【题型】证明题　【知识点】平面几何　【难度】hard
在锐角三角形$ABC$中，$\angle A=60^\circ$，点$D$、$E$分别是边$AB$，$AC$上一动点，连接$BE$交直线$CD$于点$F$。

(1) 如图1，若$AB>AC$，且$BD=CE$，$\angle BCD=\angle CBE$，求$\angle CFE$的度数。

(2) 如图2，若$AB=AC$，且$BD=AE$，在平面内，将线段$AC$绕点$C$顺时针方向旋转$60^\circ$得到线段$CM$，连接$MF$，点$N$是$MF$的中点，连接$CN$。在点$D$，$E$运动过程中，猜想线段$BF$，$CF$，$CN$之间存在的数量关系，并证明你的猜想。

(3) 若$AB=AC$，且$BD=AE$，将$\triangle ABC$沿直线$AB$翻折至$\triangle ABC$所在平面内得到$\triangle ABP$，点$H$是$AP$的中点，点$K$是线段$PF$上一点，将$\triangle PHK$沿直线$HK$翻折至$\triangle PHK$所在平面内得到$\triangle QHK$，连接$PQ$。在点$D$、$E$运动过程中，当$\tan\angle APK=\frac{2}{\sqrt{3}}$，且$QK\perp PF$时，请直接写出$\frac{PQ}{BC}$的值。
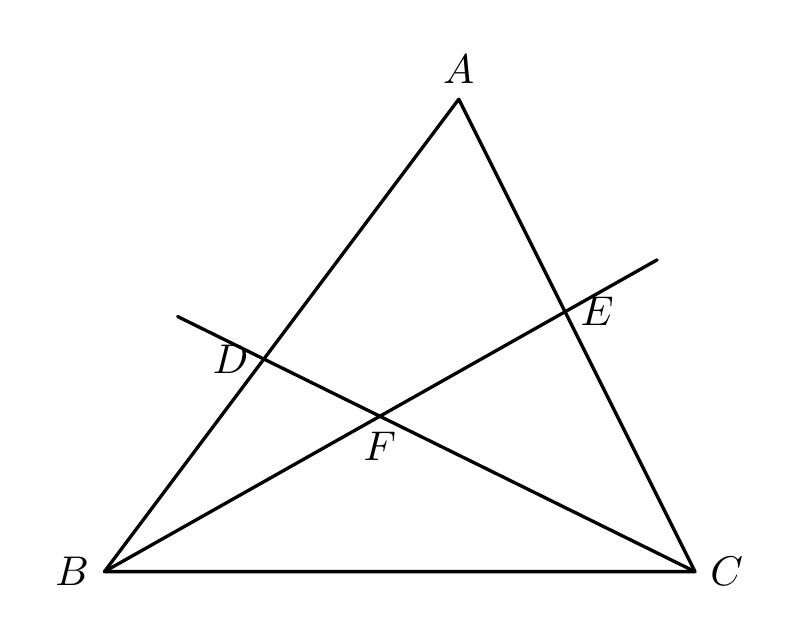
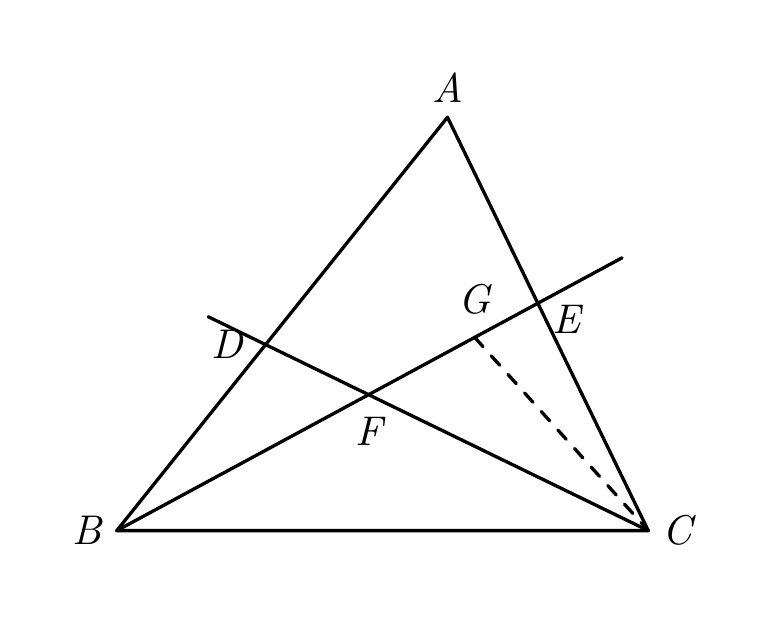
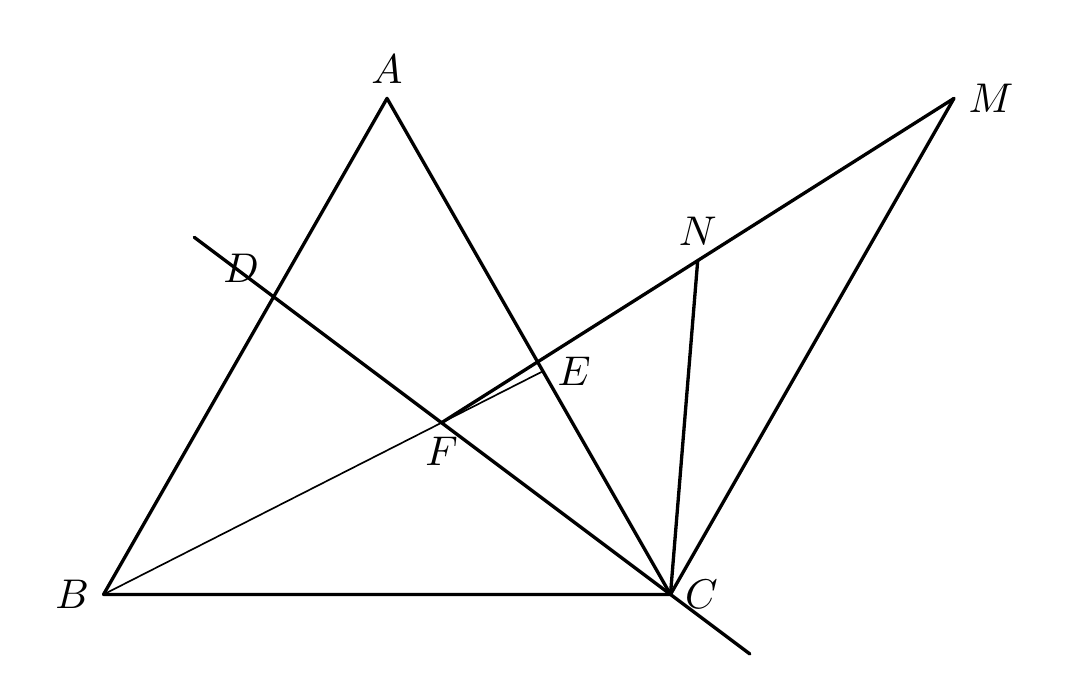
【解答】
【答案】
(1) $\angle CFE=60^\circ$

(2) $BF + CF = 2CN$，证明见解析

(3) $\frac{2\sqrt{14+\sqrt{42}}}{14}$

【解析】
(1) 解：如图1，在$BE$上取一点$G$，使得$BG=CD$，

$\because \angle BCD = \angle CBE$，$BC = CB$，

$\therefore \triangle CBG \cong \triangle BCD \ (\text{SAS})$，

$\therefore CG = BD$，$\angle CGB = \angle BDC$，

$\therefore CG = BD = CE$，

$\therefore \angle CGE = \angle CEB$，

$\therefore \angle AEB = \angle CGB = \angle BDC$，

$\therefore \angle ADF + \angle BDC = \angle ADF + \angle AEB = 180^\circ$，

$\therefore \angle A + \angle DFE = 180^\circ$，

$\because \angle A = 60^\circ$，

$\therefore \angle DFE = 120^\circ$，

$\therefore \angle CFE = 60^\circ$；

(2) 解：$BF + CF = 2CN$。

证明：$\because AB = AC$，$\angle A = 60^\circ$，

$\therefore \triangle ABC$是等边三角形，

$\therefore AB = BC = AC$，$\angle A = \angle ABC = 60^\circ$，

又$\because BD = AE$，

$\therefore \triangle ABE \cong \triangle BCD \ (\text{SAS})$，

$\therefore \angle BCD = \angle ABE$，

$\therefore \angle FBC + \angle BCF = \angle FBC + \angle ABE = \angle ABC = 60^\circ$，

$\therefore \angle BFC = 120^\circ$，

延长$CN$至$Q$，使$QN = CN$，连接$FQ$，

$\because$ 点$N$是$MF$的中点，

$\therefore NF = NM$，

$\because QN = CN$，$\angle QNF = \angle CNM$，$NF = NM$，

$\therefore \triangle CNM \cong \triangle QNF \ (\text{SAS})$，

$\therefore FQ = CM$，$\angle QFN = \angle CMN$，

$\therefore FQ \parallel CM$，

由旋转的性质得$AC = CM$，

$\therefore FQ = CM = AC = BC$，

在$CF$上截取$FT = FB$，连接$BT$，连接$TQ$，

$\because \angle BFC = 120^\circ$，

$\therefore \angle BFT = 60^\circ$，

$\therefore \triangle TBF$为等边三角形，

$\therefore \angle BTF = 60^\circ$，$\angle TBC + \angle TCB = \angle FCM + \angle TCB = \angle ACB + \angle ACM = 60^\circ + 60^\circ = 120^\circ$，

$\therefore \angle FCM = \angle TBC$，

$\because FQ \parallel CM$，

$\therefore \angle TFQ = \angle FCM$，

$\therefore \angle TFQ = \angle TBC$，

又$\because TB = TF$，$FQ = BC$，

$\therefore \triangle TFQ \cong \triangle TBC \ (\text{SAS})$，

$\therefore TQ = TC$，$\angle QTF = \angle CTB = 60^\circ$，

$\therefore \triangle TCQ$为等边三角形，

$\therefore BF + CF = TF + CF = TC = QC = 2CN$，

即$BF + CF = 2CN$；

(3) 由（2）知$\angle BFC = 120^\circ$，

$\therefore F$轨迹为如图3-1中圆弧，$O$为所在圆的圆心，

$\because AB = AC$，$OB = OC$，

$\therefore AO$垂直平分$BC$，

$\therefore AO$平分$\angle BAC$，

$\therefore \angle BAO = \angle CAO = 30^\circ$，

$\because$ 将$\triangle ABC$沿直线$AB$翻折至$\triangle ABC$所在平面内得到$\triangle ABP$，

$\therefore \angle PAB = \angle BAC = 60^\circ$，

$\therefore \angle PAO = \angle PAB + \angle BAO = 90^\circ$，

$\because QK \perp PF$，

$\therefore \angle PKH = \angle QKH = 45^\circ$，

如图3-2，作$HL \perp PK$于$L$，

设$HL = LK = 2$，

在$Rt\triangle HLP$中，$\tan\angle HPL = \frac{HL}{PL} = \frac{2}{\sqrt{3}}$，即$\frac{2}{PL} = \frac{2}{\sqrt{3}}$，

$\therefore PL = \sqrt{3}$，

$\therefore PH = \sqrt{(\sqrt{3})^2 + 2^2} = \sqrt{7}$，$HK = \sqrt{2^2 + 2^2} = 2\sqrt{2}$，

设$PQ$与$HK$交于点$R$，则$HK$垂直平分$PQ$，

$\because S_{\triangle PHK} = \frac{1}{2}PK \cdot HL = \frac{1}{2}HK \cdot PR$，

$\therefore (2 + \sqrt{3}) \times 2 = 2\sqrt{2}PR$，

$\therefore PR = \frac{2+\sqrt{3}}{\sqrt{2}}$，

$\therefore PQ = 2PR = \frac{4+2\sqrt{3}}{\sqrt{2}}$，

$\because$ 点$H$是$AP$的中点，

$\therefore BC = AP = 2PH = 2\sqrt{7}$，

$\therefore \frac{PQ}{BC} = \frac{4+2\sqrt{3}}{\sqrt{2}} \times \frac{1}{2\sqrt{7}} = \frac{2\sqrt{14}+\sqrt{42}}{14}$。

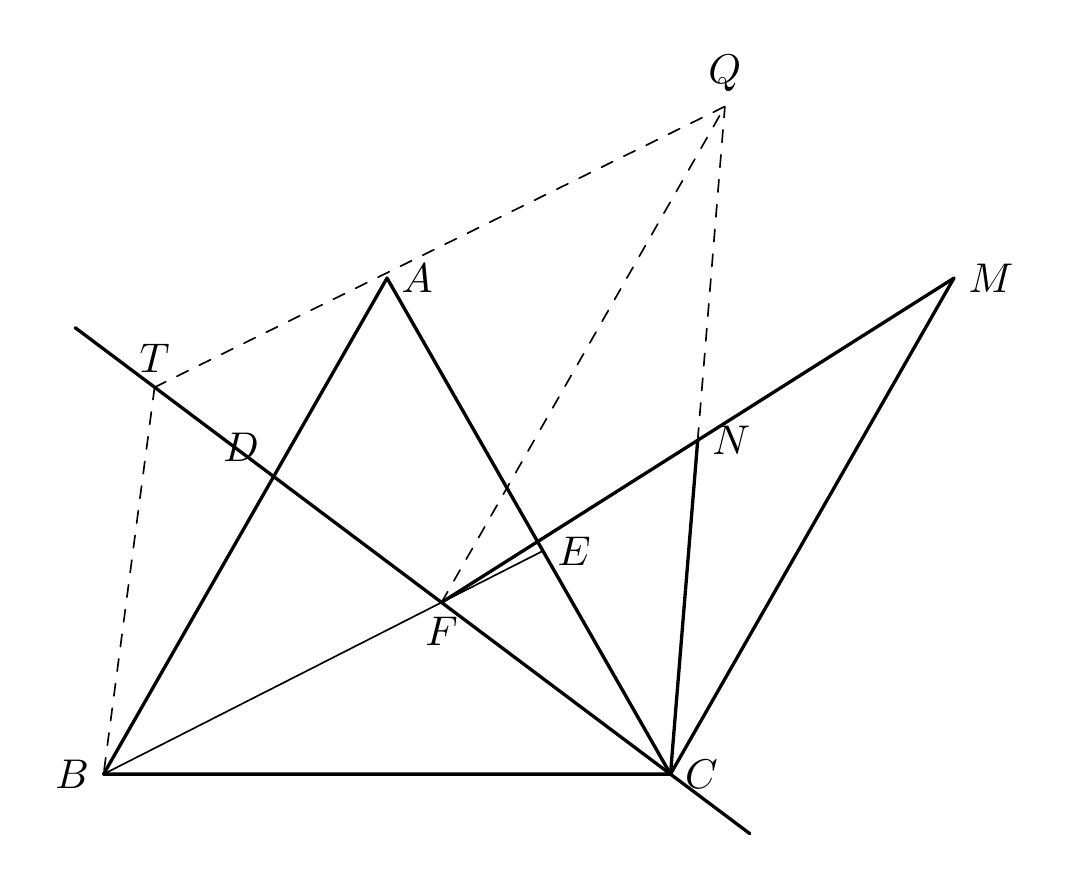
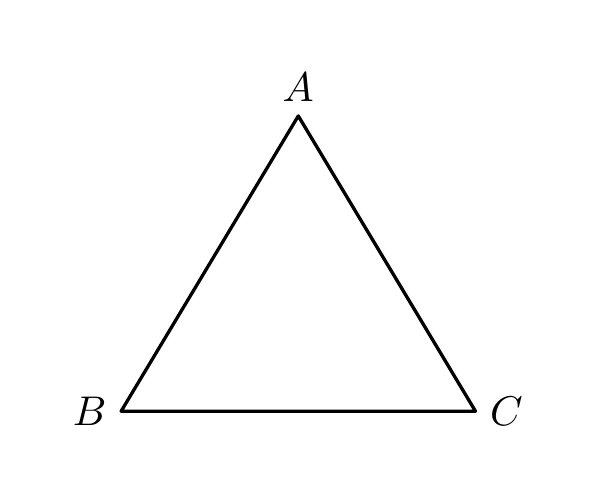
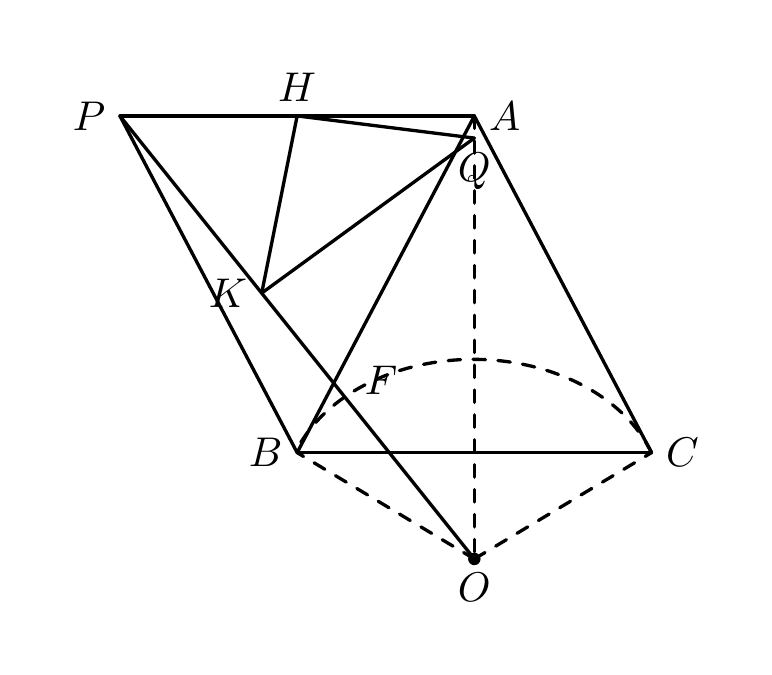
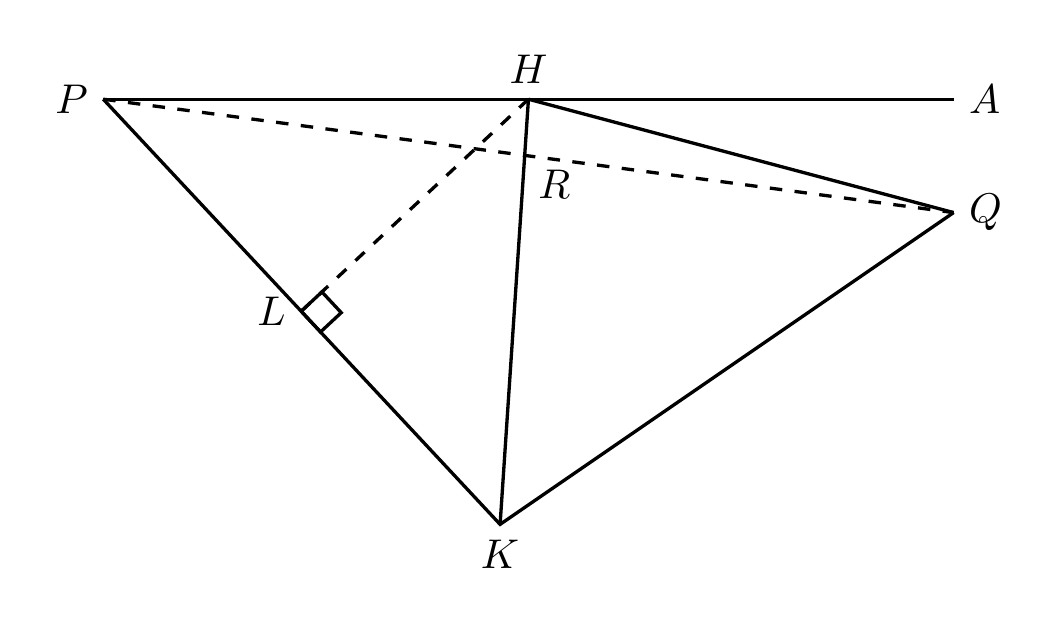